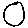
Label: moon